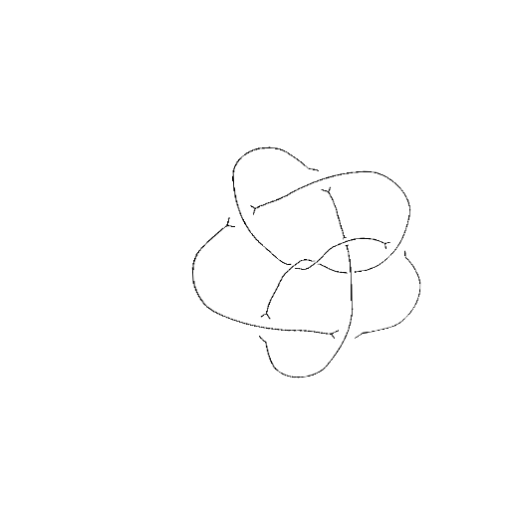
Crossing number: 9